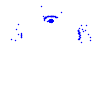
Particle: electron